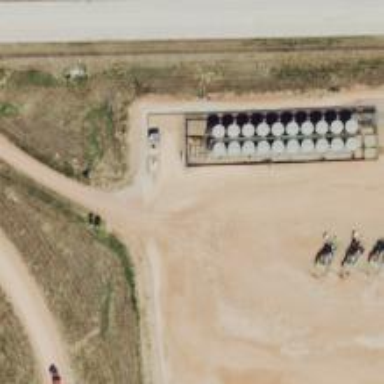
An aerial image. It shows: Storage tank with man-made structure.